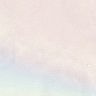
Metastatic tissue present: no